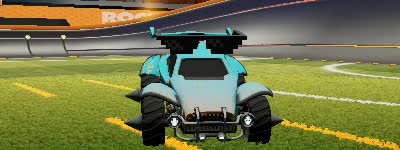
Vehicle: octane